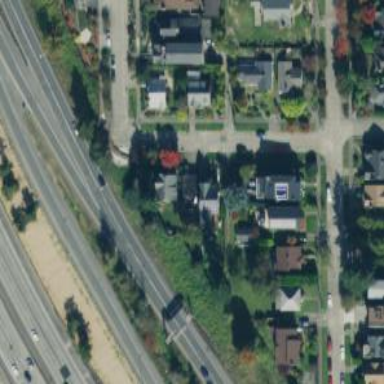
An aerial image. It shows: Residential road with separate sidewalk.